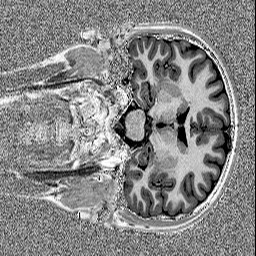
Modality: MP2RAGE
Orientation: coronal
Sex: male